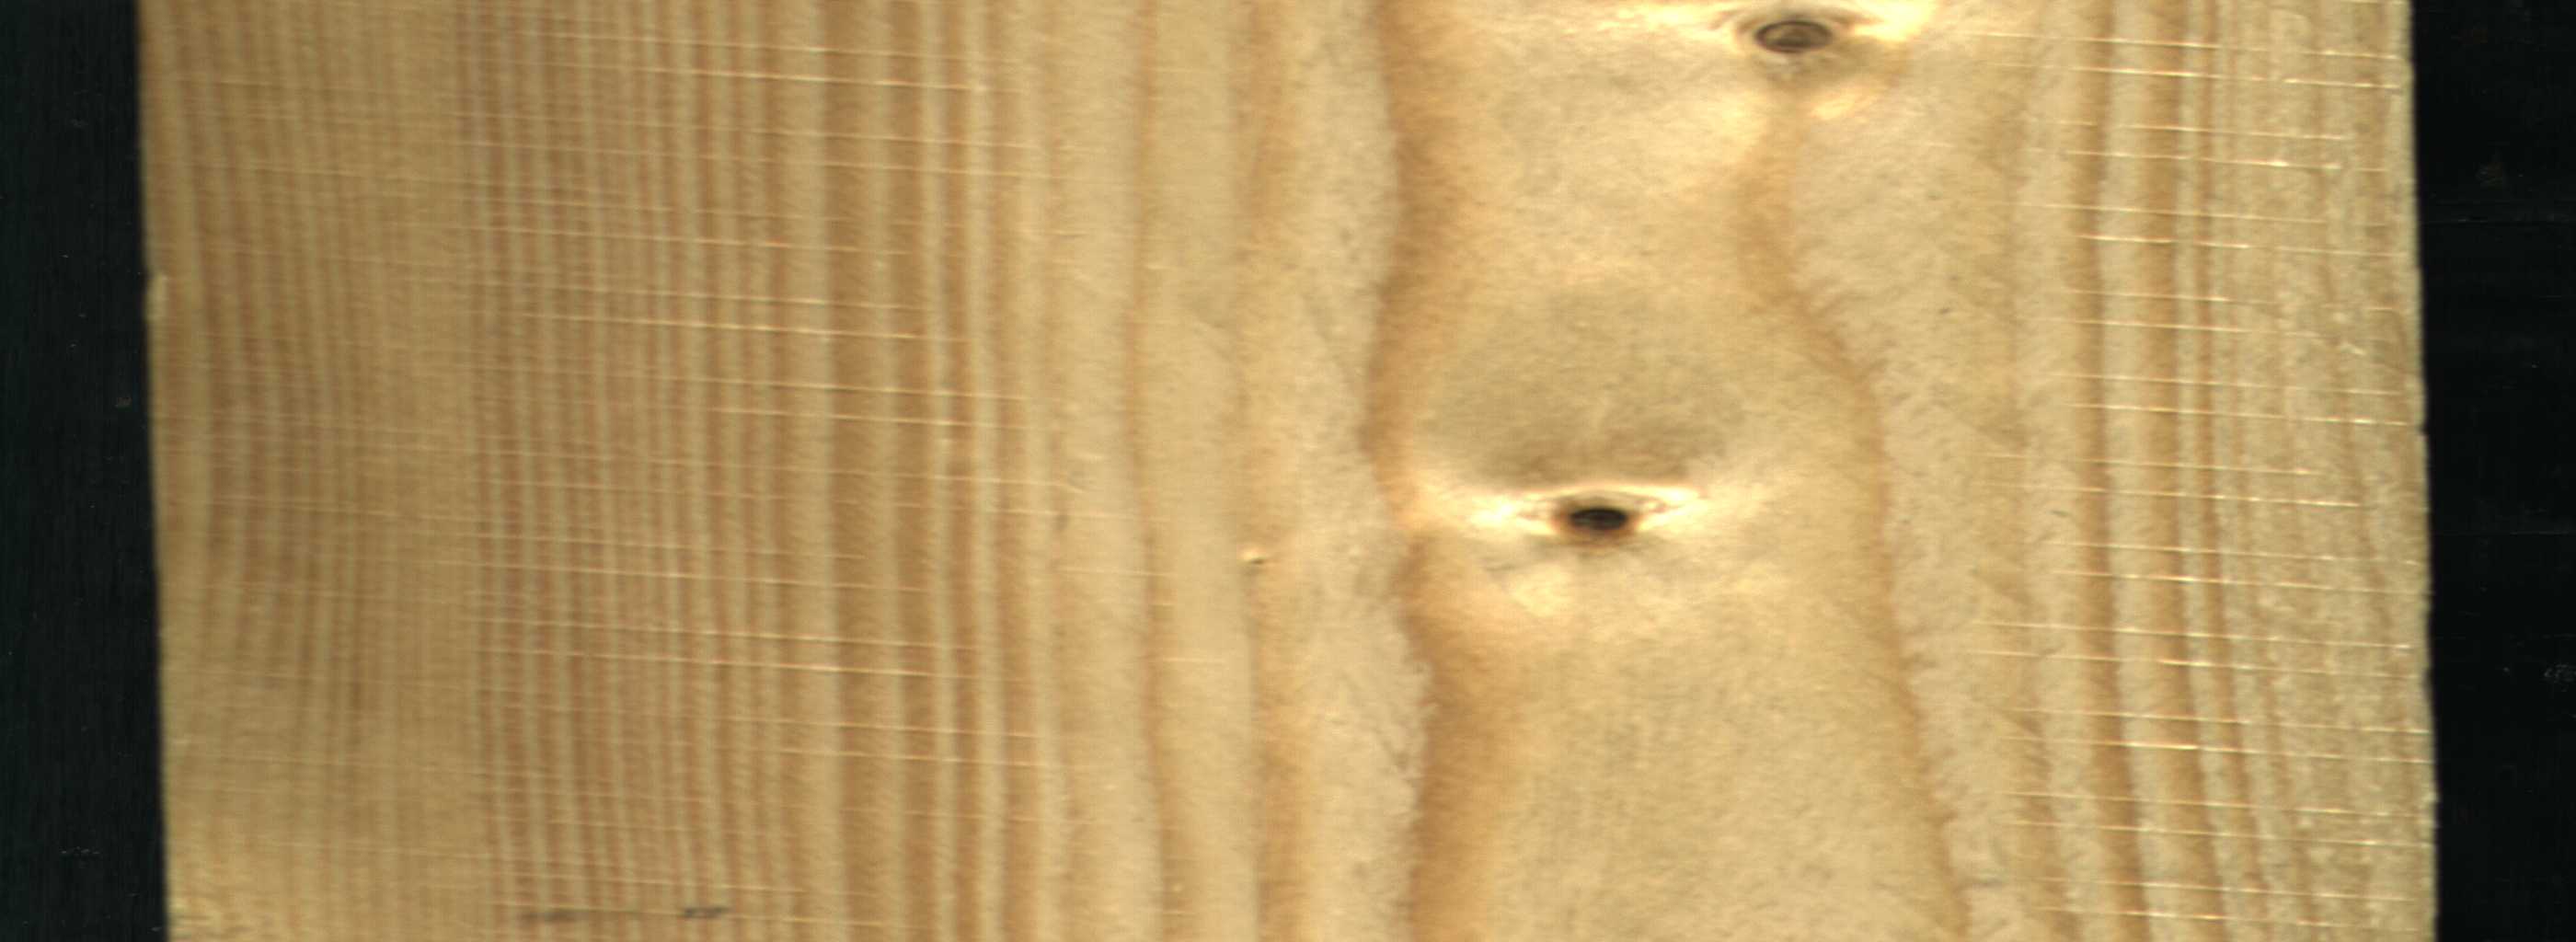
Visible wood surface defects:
Dead_Knot
Live_Knot